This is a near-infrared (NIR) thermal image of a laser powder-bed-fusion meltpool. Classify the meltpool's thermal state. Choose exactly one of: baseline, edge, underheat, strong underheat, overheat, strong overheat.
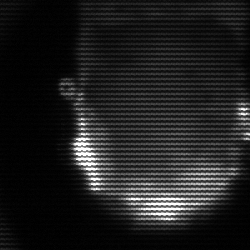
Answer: baseline